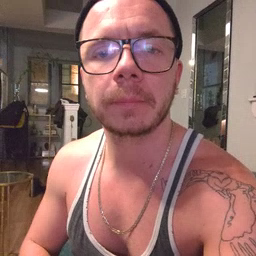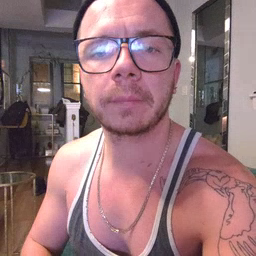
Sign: shirt